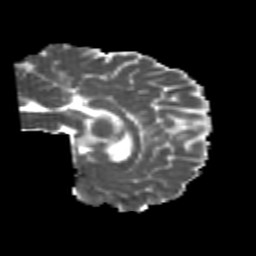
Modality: MD
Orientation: sagittal
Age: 22
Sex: female
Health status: healthy
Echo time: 0.074 s